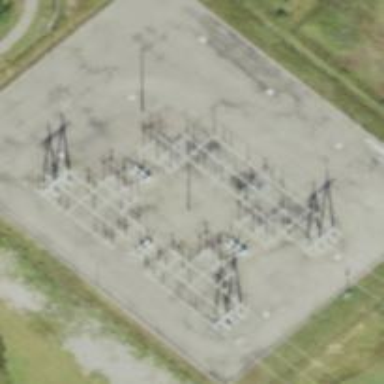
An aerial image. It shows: Switch used for power control.